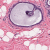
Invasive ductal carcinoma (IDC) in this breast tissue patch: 0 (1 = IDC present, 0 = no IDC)